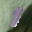
Label: 1